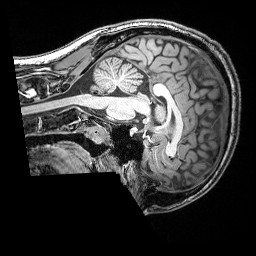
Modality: T1w
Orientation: sagittal
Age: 23
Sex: male
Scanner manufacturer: siemens
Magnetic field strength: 3 T
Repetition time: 2.53 s
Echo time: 0.00388 s